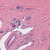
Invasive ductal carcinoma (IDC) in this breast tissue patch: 0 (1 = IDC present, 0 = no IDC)